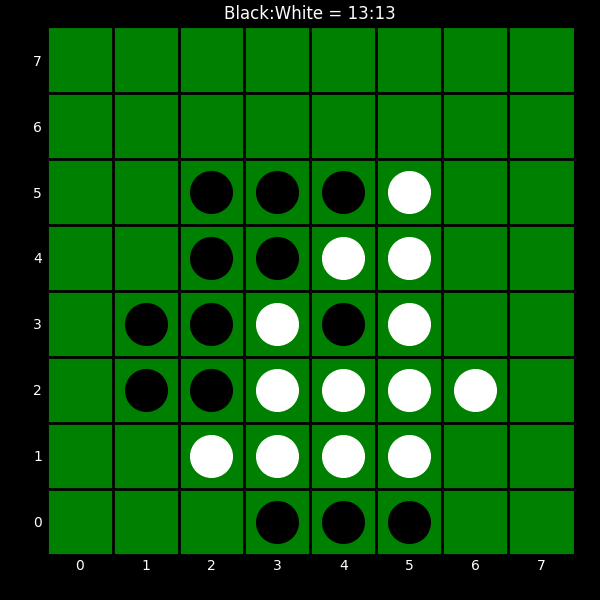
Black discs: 13
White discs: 13